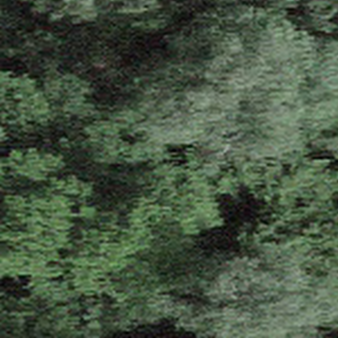
Label: other